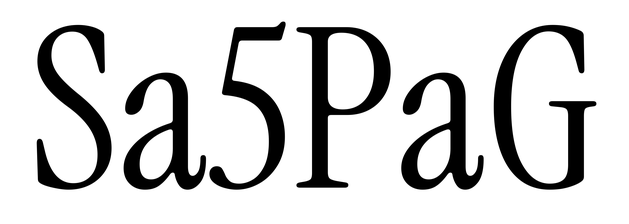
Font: InstrumentSerif-Regular